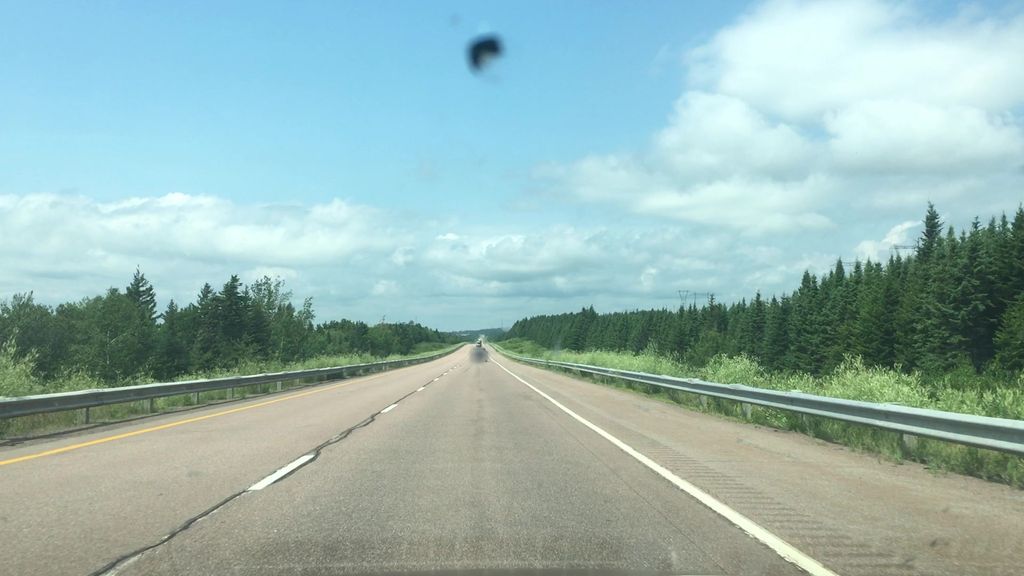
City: charlottetown